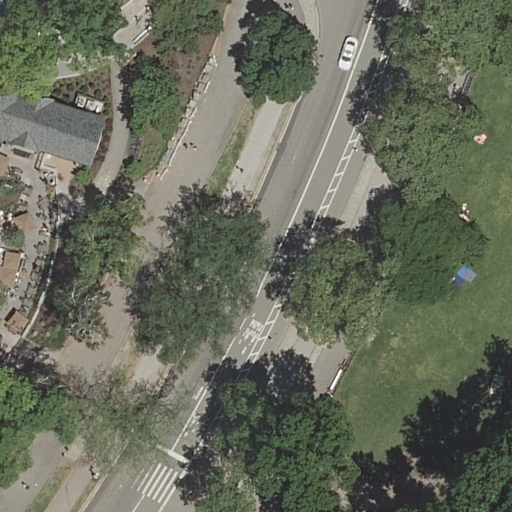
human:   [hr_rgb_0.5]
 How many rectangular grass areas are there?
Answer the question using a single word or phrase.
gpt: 1

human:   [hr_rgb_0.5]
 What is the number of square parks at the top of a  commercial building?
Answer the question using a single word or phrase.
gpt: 0

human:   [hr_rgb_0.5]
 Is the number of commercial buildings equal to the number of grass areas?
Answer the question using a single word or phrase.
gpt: no

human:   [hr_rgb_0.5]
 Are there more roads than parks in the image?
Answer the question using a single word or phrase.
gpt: yes

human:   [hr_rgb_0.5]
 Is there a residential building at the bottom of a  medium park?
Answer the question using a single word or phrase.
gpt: no

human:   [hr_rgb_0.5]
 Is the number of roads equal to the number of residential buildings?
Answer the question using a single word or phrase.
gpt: no

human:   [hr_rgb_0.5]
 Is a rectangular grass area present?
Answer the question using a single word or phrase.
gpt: yes

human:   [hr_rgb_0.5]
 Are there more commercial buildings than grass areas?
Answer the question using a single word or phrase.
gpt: no

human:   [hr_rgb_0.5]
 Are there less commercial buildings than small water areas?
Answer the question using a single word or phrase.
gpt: no

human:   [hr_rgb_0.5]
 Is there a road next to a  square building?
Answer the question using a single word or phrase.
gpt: no

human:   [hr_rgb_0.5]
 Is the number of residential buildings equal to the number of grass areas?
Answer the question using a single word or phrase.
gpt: yes

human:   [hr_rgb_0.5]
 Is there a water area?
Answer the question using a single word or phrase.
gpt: no

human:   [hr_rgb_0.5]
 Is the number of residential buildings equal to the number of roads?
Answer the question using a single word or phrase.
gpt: no

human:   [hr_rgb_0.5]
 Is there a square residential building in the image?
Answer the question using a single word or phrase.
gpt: no

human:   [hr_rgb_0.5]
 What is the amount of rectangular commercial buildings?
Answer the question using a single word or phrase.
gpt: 0

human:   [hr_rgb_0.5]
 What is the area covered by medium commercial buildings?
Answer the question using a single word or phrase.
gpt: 0m2

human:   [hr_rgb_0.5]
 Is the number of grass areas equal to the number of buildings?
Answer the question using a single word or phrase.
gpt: yes

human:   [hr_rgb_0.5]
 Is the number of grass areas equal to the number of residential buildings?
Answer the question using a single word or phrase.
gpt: yes

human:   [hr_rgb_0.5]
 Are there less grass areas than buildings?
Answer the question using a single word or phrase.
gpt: no

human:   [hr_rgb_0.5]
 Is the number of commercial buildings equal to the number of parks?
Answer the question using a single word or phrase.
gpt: no

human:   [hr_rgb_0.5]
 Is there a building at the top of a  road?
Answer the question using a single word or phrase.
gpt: yes

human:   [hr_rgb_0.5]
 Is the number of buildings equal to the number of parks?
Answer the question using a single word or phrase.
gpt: yes

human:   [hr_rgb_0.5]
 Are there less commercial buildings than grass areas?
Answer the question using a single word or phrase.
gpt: yes

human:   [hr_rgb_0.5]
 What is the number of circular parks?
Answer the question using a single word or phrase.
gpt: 0

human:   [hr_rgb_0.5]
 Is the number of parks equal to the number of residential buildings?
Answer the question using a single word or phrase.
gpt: yes

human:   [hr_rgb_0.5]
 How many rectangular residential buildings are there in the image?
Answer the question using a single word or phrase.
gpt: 0

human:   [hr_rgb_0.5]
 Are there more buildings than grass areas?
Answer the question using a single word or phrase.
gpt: no

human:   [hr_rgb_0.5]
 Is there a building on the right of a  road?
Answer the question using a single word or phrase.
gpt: no

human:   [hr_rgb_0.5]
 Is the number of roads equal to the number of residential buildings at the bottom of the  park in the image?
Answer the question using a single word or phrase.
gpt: no

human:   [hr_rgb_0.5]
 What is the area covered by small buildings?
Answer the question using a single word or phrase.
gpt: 0m2

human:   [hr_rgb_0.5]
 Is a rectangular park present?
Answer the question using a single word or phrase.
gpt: yes

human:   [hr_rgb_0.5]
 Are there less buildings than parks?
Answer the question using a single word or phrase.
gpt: no

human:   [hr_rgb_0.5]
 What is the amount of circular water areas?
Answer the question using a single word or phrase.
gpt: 0

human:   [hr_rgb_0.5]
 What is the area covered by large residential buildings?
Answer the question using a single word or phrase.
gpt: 1961m2

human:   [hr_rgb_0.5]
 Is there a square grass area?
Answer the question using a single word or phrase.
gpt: no

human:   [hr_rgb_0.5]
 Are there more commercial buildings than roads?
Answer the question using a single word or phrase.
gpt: no